Question: please download the file in the
<URL>
,save it as '/tmp/mydata'
and run the following code
'''
datafile="/tmp/mydata"
totalsize=file.info(datafile)$size
lines=totalsize/32
con=file(datafile,"rb")
date<-c()
data<-c()
for (i in 1:lines){
result1<-readBin(con,integer(),n=1,size=4,endian="little")
date<-c(date,result1)
result2<-round(readBin(con,double(),n=7,size=4,endian="little"),2)
data<-c(data,result2)
}
date=data.frame(matrix(date,nrow=lines,ncol=1,byrow=TRUE))
data=data.frame(matrix(round(data,2),nrow=lines,ncol=7,byrow=TRUE))
data=cbind(date,data)
names(data)<-c("date","open","high","low","close","volume","amount","reserved")
data<-data[-c(1:2),]
'''
when you finish ,please input 'data' in R console,
you can see long digits,
<URL>

why 'round(data,2)' can not round 2 digits?
it is so strange ,when i write the data into a csv file,open the csv file,i found it has only 2 digits!
'''
write.csv(file="/tmp/test",data)
'''
Joris Meys say it is bad way to grow vector in for-loops,but i find maybe in my case it is good way to do that ,if not ,how to revise it?let me see the better codes.
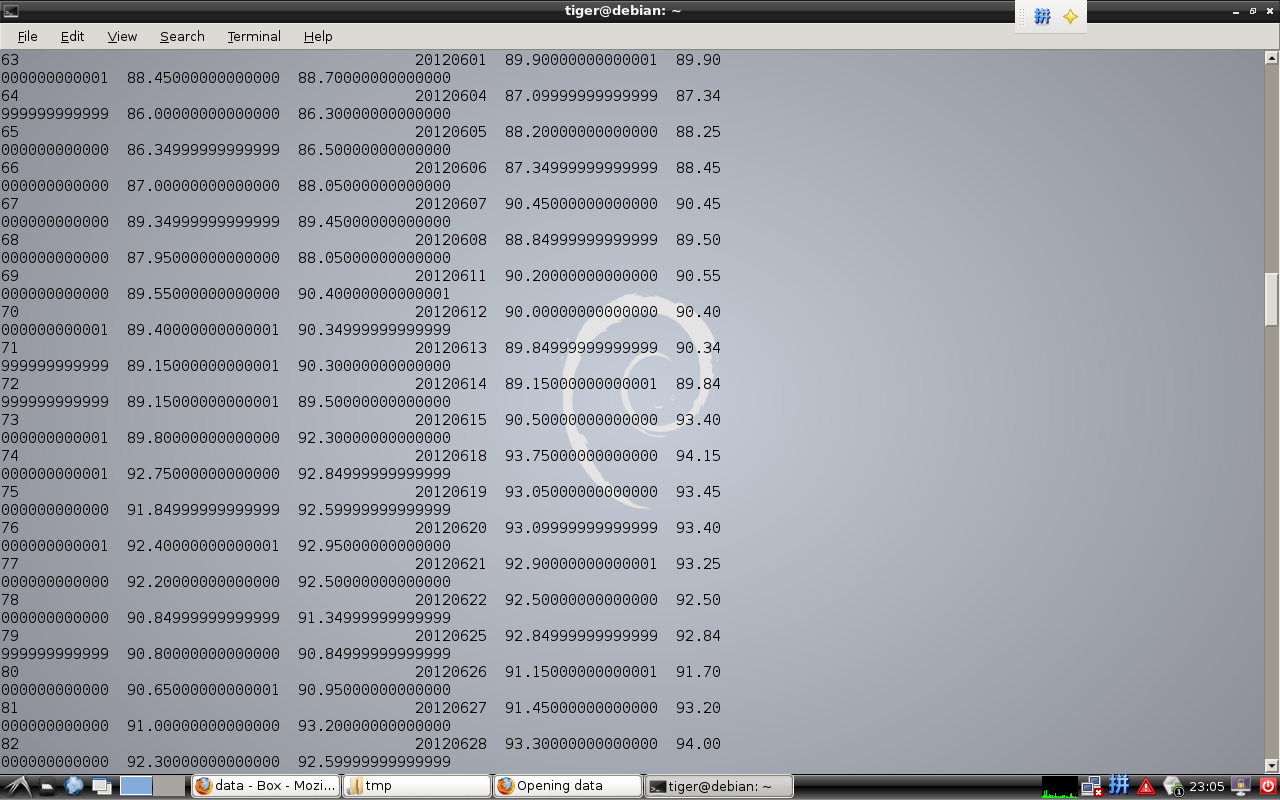
Answer: On the issue about growing the loop, one option is to put everything into a list if you don't know the length of each binary vector read in (as I don't because I have not downloaded your data nor run your code!). Once in a list you can go to a compact form after if each element read in is of the same length, or in this case if all you want is a vector, just 'unlist()' each list.
'''
datafile <- "/tmp/mydata"
totalsize <- file.info(datafile)$size
lines <- totalsize / 32
con <- file(datafile, "rb")
## allocate storage
date <- data <- vector(mode = "list", length = lines)
## although actually growing lists is not inefficient
for (i in 1:lines){
## directly fill in the lists we created using index i to point
## to the ith component of each list
date[[i]] <- readBin(con, integer(), n=1, size=4, endian="little")
data[[i]] <- round(readBin(con,double(), n=7, size=4, endian="little"), 2)
}
'''
At this point you have two lists and if you want them compact-ified into a vector do
'''
date <- unlist(date)
data <- unlist(date)
'''